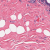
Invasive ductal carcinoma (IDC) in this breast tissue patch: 0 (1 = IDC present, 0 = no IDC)